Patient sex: M
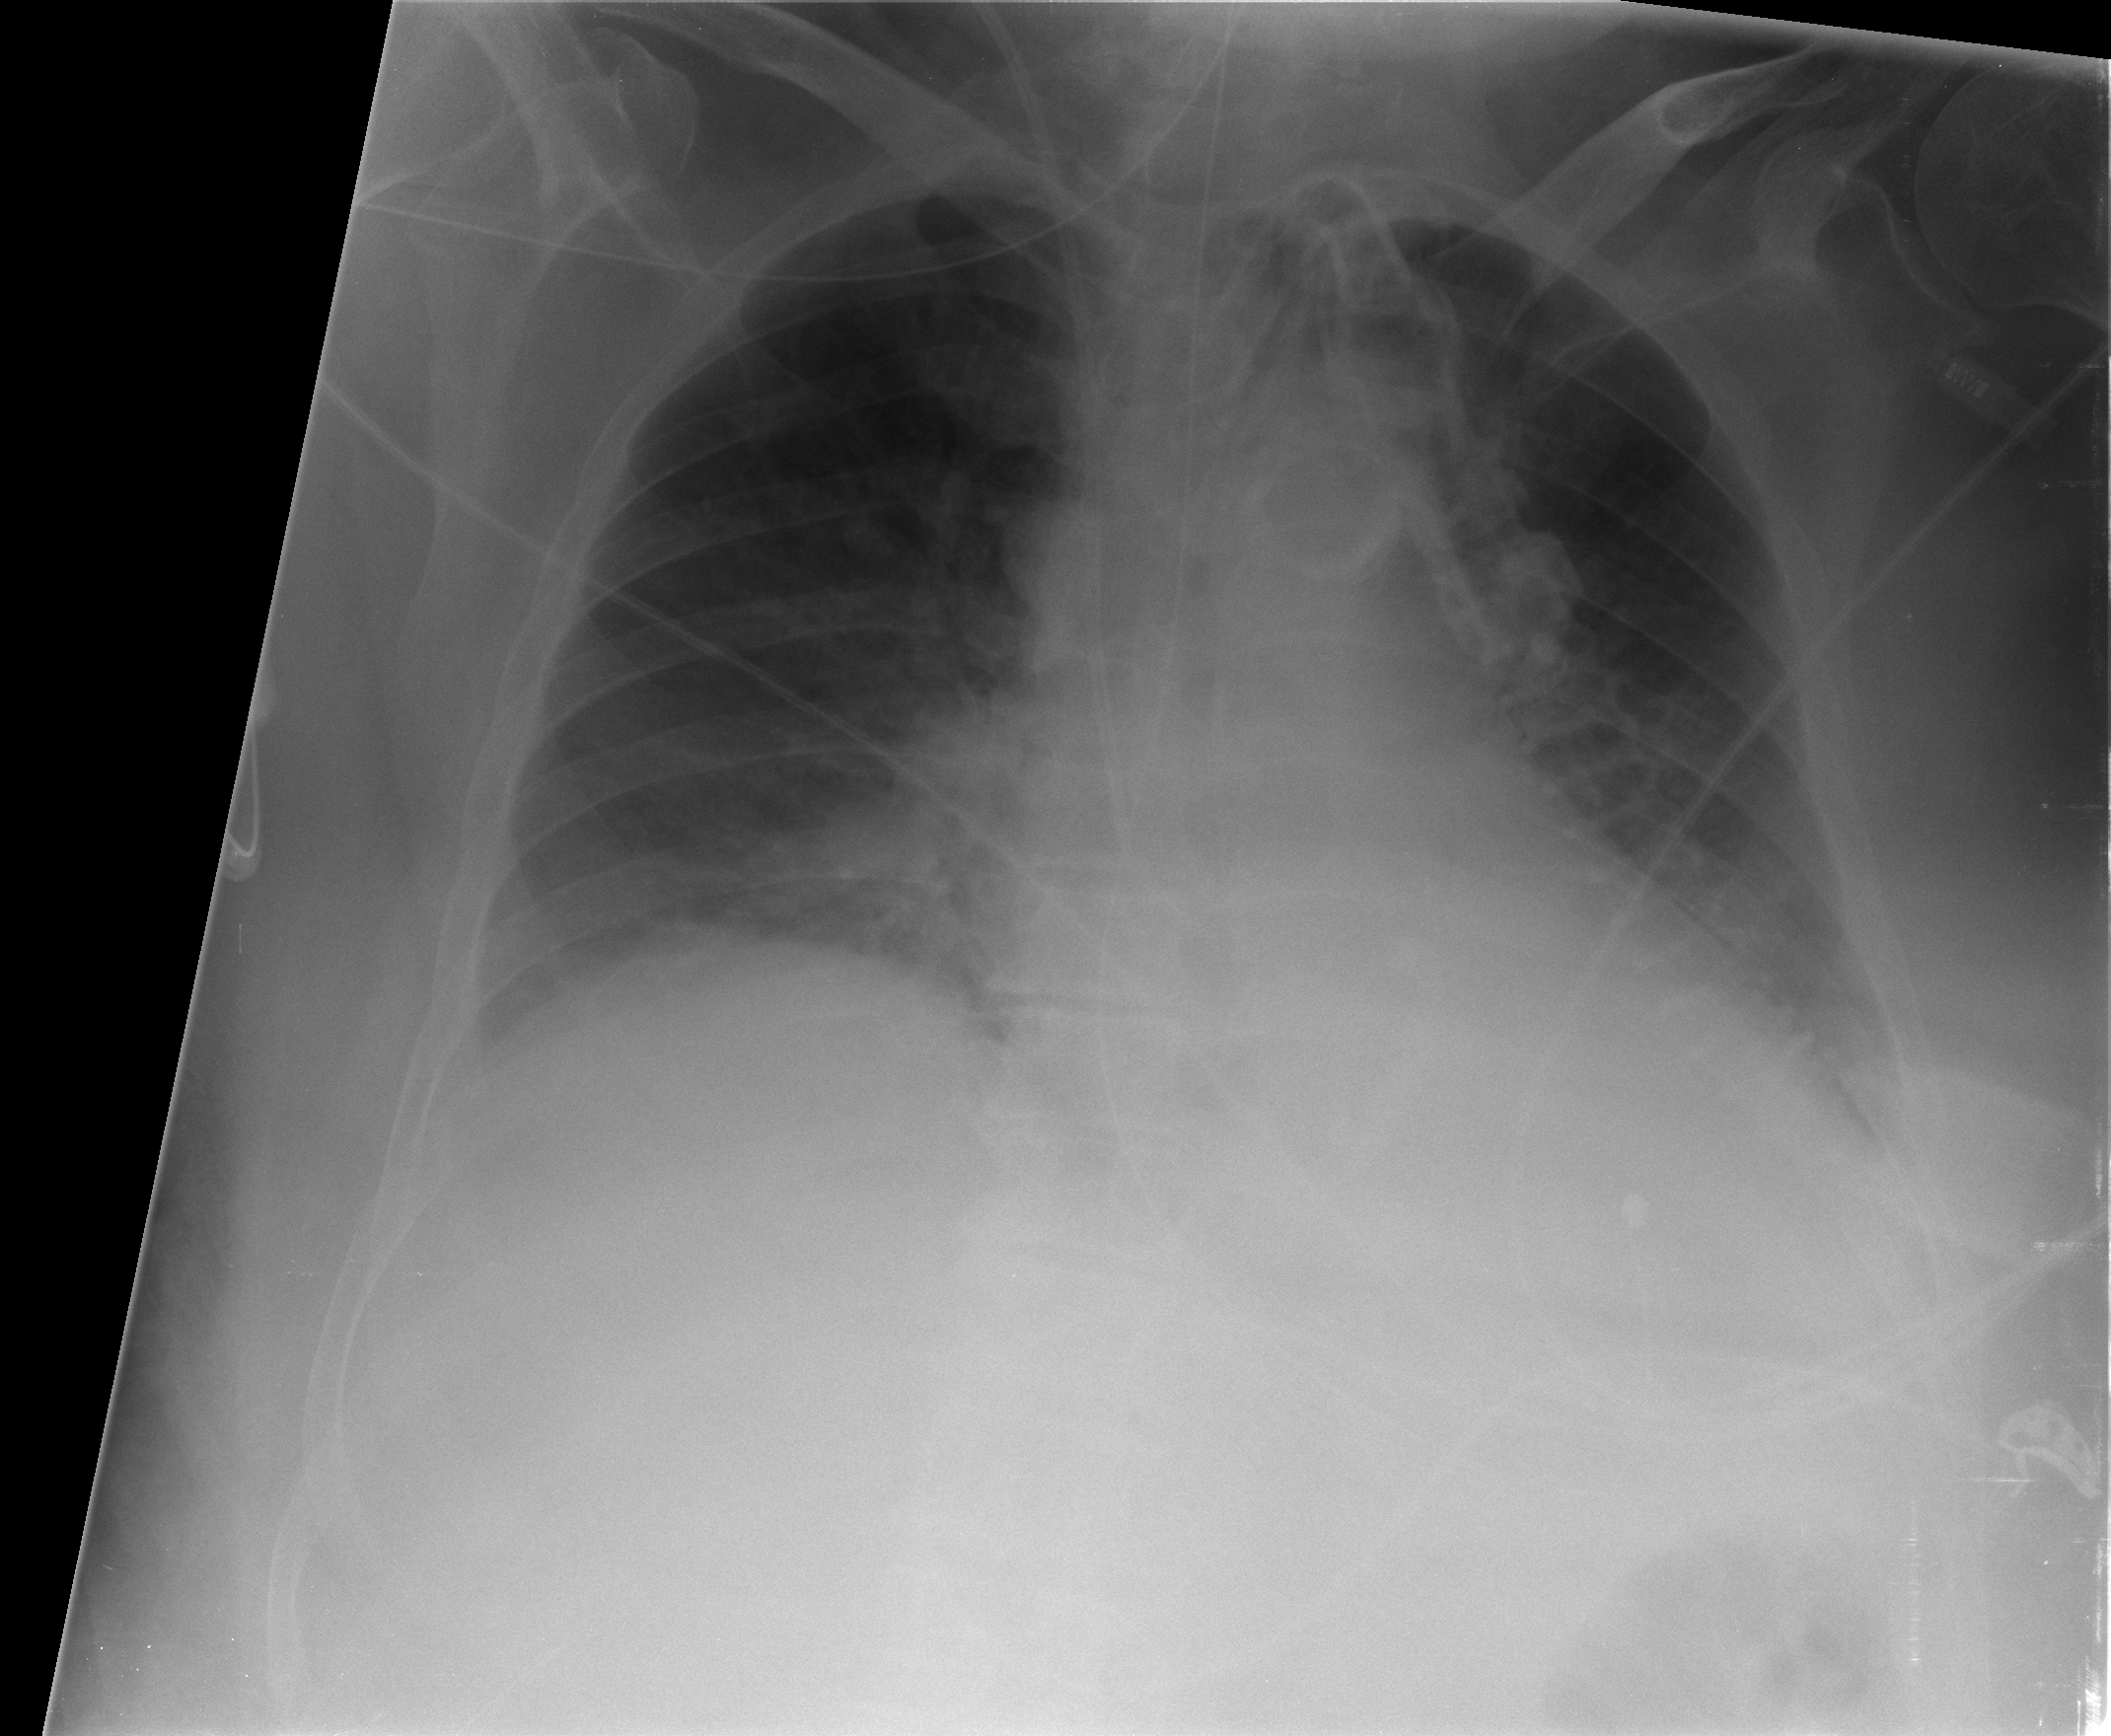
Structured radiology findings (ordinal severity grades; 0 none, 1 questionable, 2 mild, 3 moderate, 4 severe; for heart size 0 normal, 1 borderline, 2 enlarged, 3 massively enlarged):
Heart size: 0
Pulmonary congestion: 2
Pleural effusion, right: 0
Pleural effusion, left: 1
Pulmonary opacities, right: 0
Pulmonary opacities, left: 0
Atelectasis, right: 0
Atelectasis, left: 1